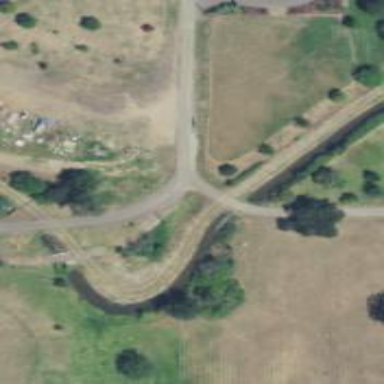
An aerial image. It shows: Culvert underpass for canal.